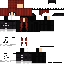
A female human skin with dark skin, wearing brown long hair dressed in a red hoodie and black pants, featuring a closed mouth.